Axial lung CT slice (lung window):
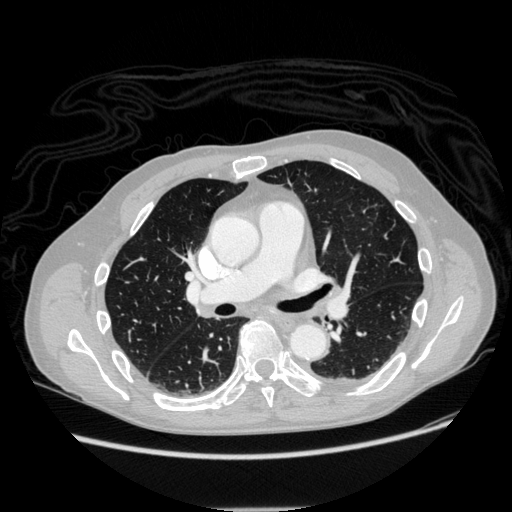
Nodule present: no